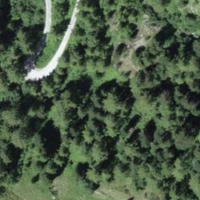
EUNIS habitat code: 44
Species observed at this site:
Nucifraga caryocatactes